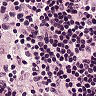
Metastatic tissue present: no